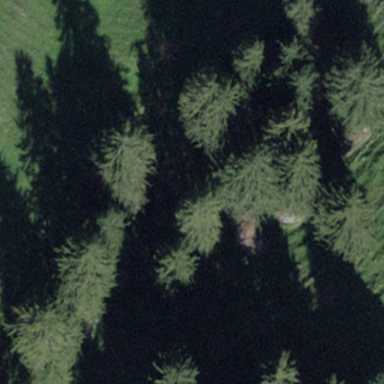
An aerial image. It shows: Serene woodland landscape.